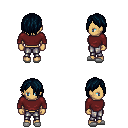
a pixel art fantasy rpg character, female body template, human, tanned skin, maroon long-sleeve shirt, metal pants, raven bangs hairstyle, white slippers, four views (front, back, left, right), 2x2 character sprite sheet, small pixel art, hard edges, no anti-aliasing